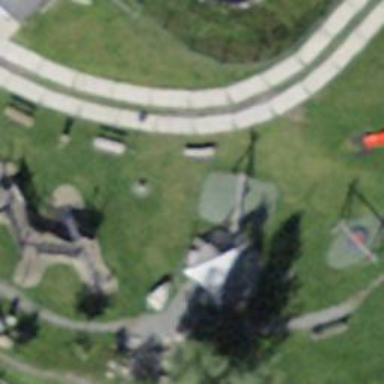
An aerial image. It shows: Playground featuring swings.